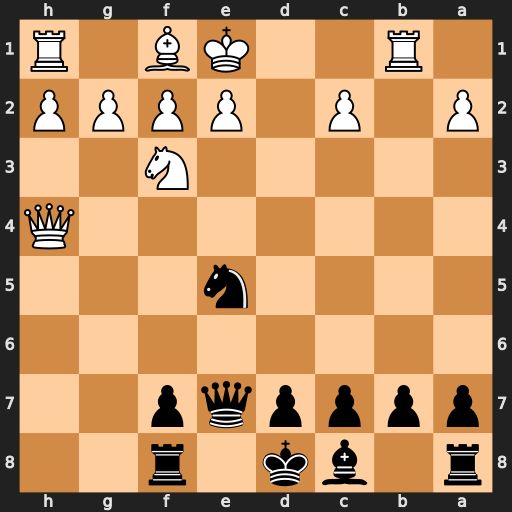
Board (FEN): r1bk1r2/ppppqp2/8/4n3/7Q/5N2/P1P1PPPP/1R2KB1R
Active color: b
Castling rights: K
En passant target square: -
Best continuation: Nxf3+ gxf3 Qxh4